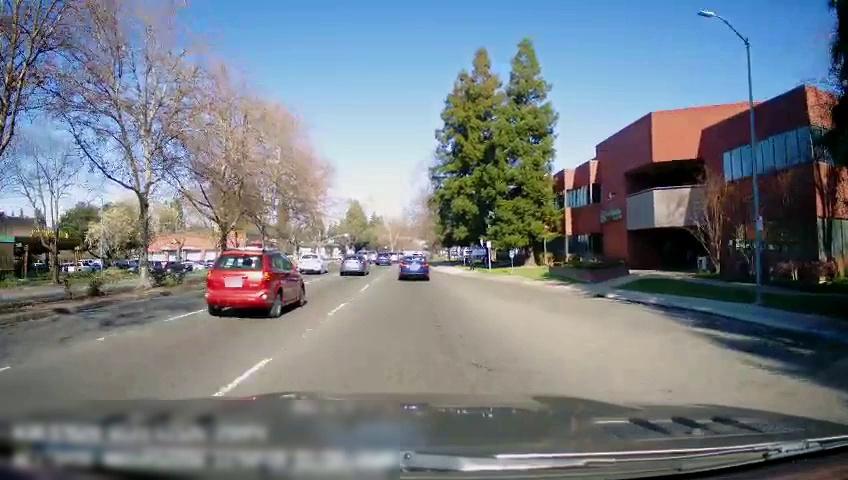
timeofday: Day
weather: Sunny
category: Drivable Space
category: Vehicles | Car
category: Vehicles | Car
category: Vehicles | Car
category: Vehicles | Car
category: Vehicles | Car
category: Lanes | Current Lane
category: Lanes | Alternate Lane